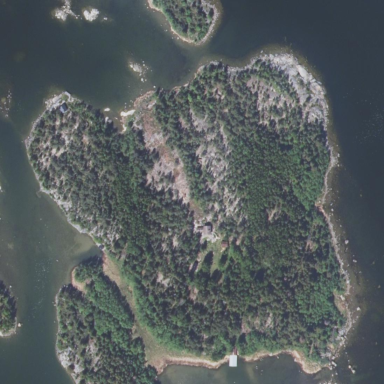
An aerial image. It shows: Islet located along the natural coastline.